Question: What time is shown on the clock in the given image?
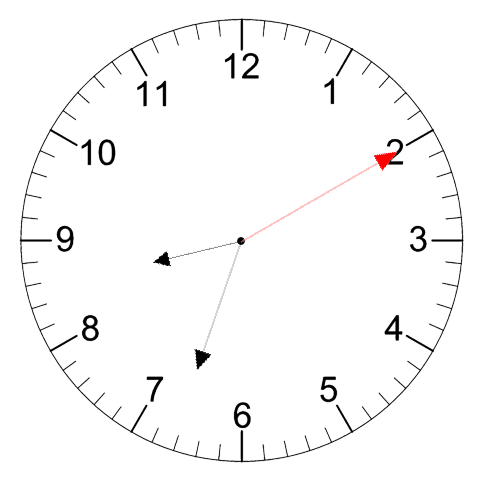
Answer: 08:33:10